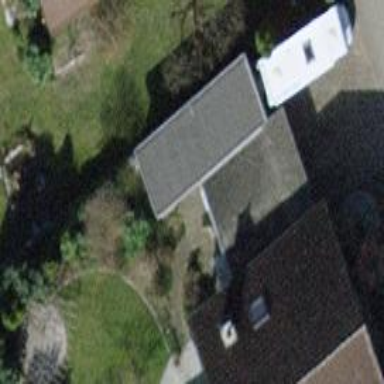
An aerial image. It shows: Garage.